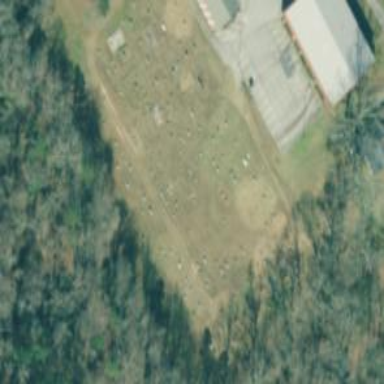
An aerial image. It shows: Cemetery.